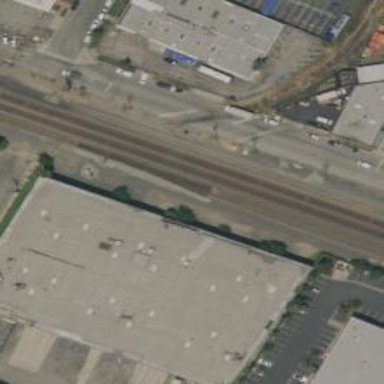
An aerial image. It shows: Railway siding for service.